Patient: sex M, age 45
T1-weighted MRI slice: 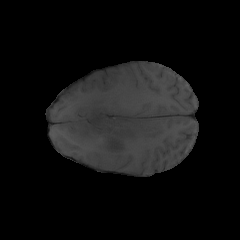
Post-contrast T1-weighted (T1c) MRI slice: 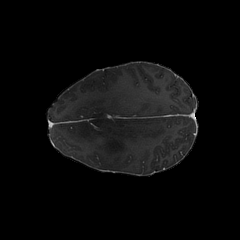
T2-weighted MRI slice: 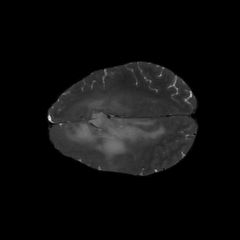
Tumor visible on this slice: yes
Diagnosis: Astrocytoma, IDH-mutant
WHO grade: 3